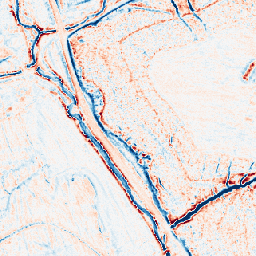
Category: edge_preserving
Decomposition family: anisotropic_diffusion
Decomposition parameters: iterations: 10
kappa: 10
gamma: 0.2
Upsampling method: area
Upsampling parameters: scale: 8
Upsampling scale: 8